Question: How many comments are there?
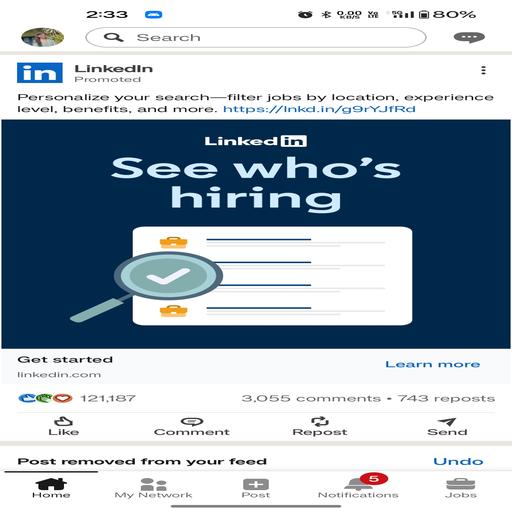
Answer: 3,055 comments